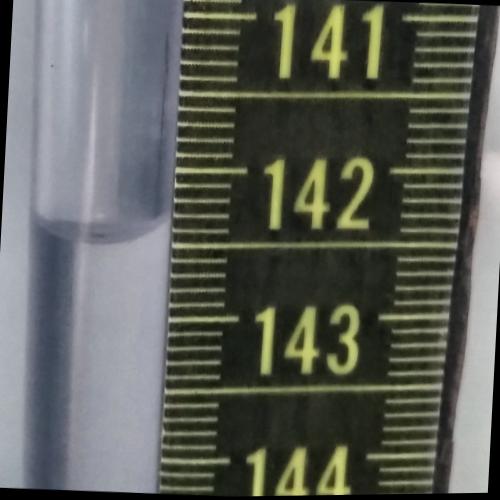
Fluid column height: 142.4 cm